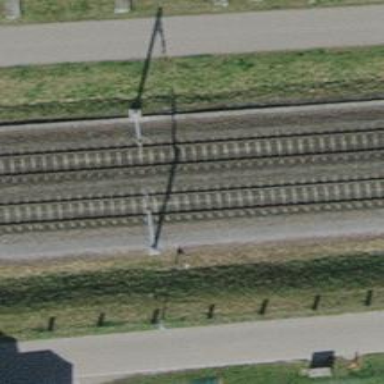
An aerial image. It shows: Railway milestone.